Field crop: tomato
Growth stage: 1
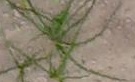
Species: cyperus